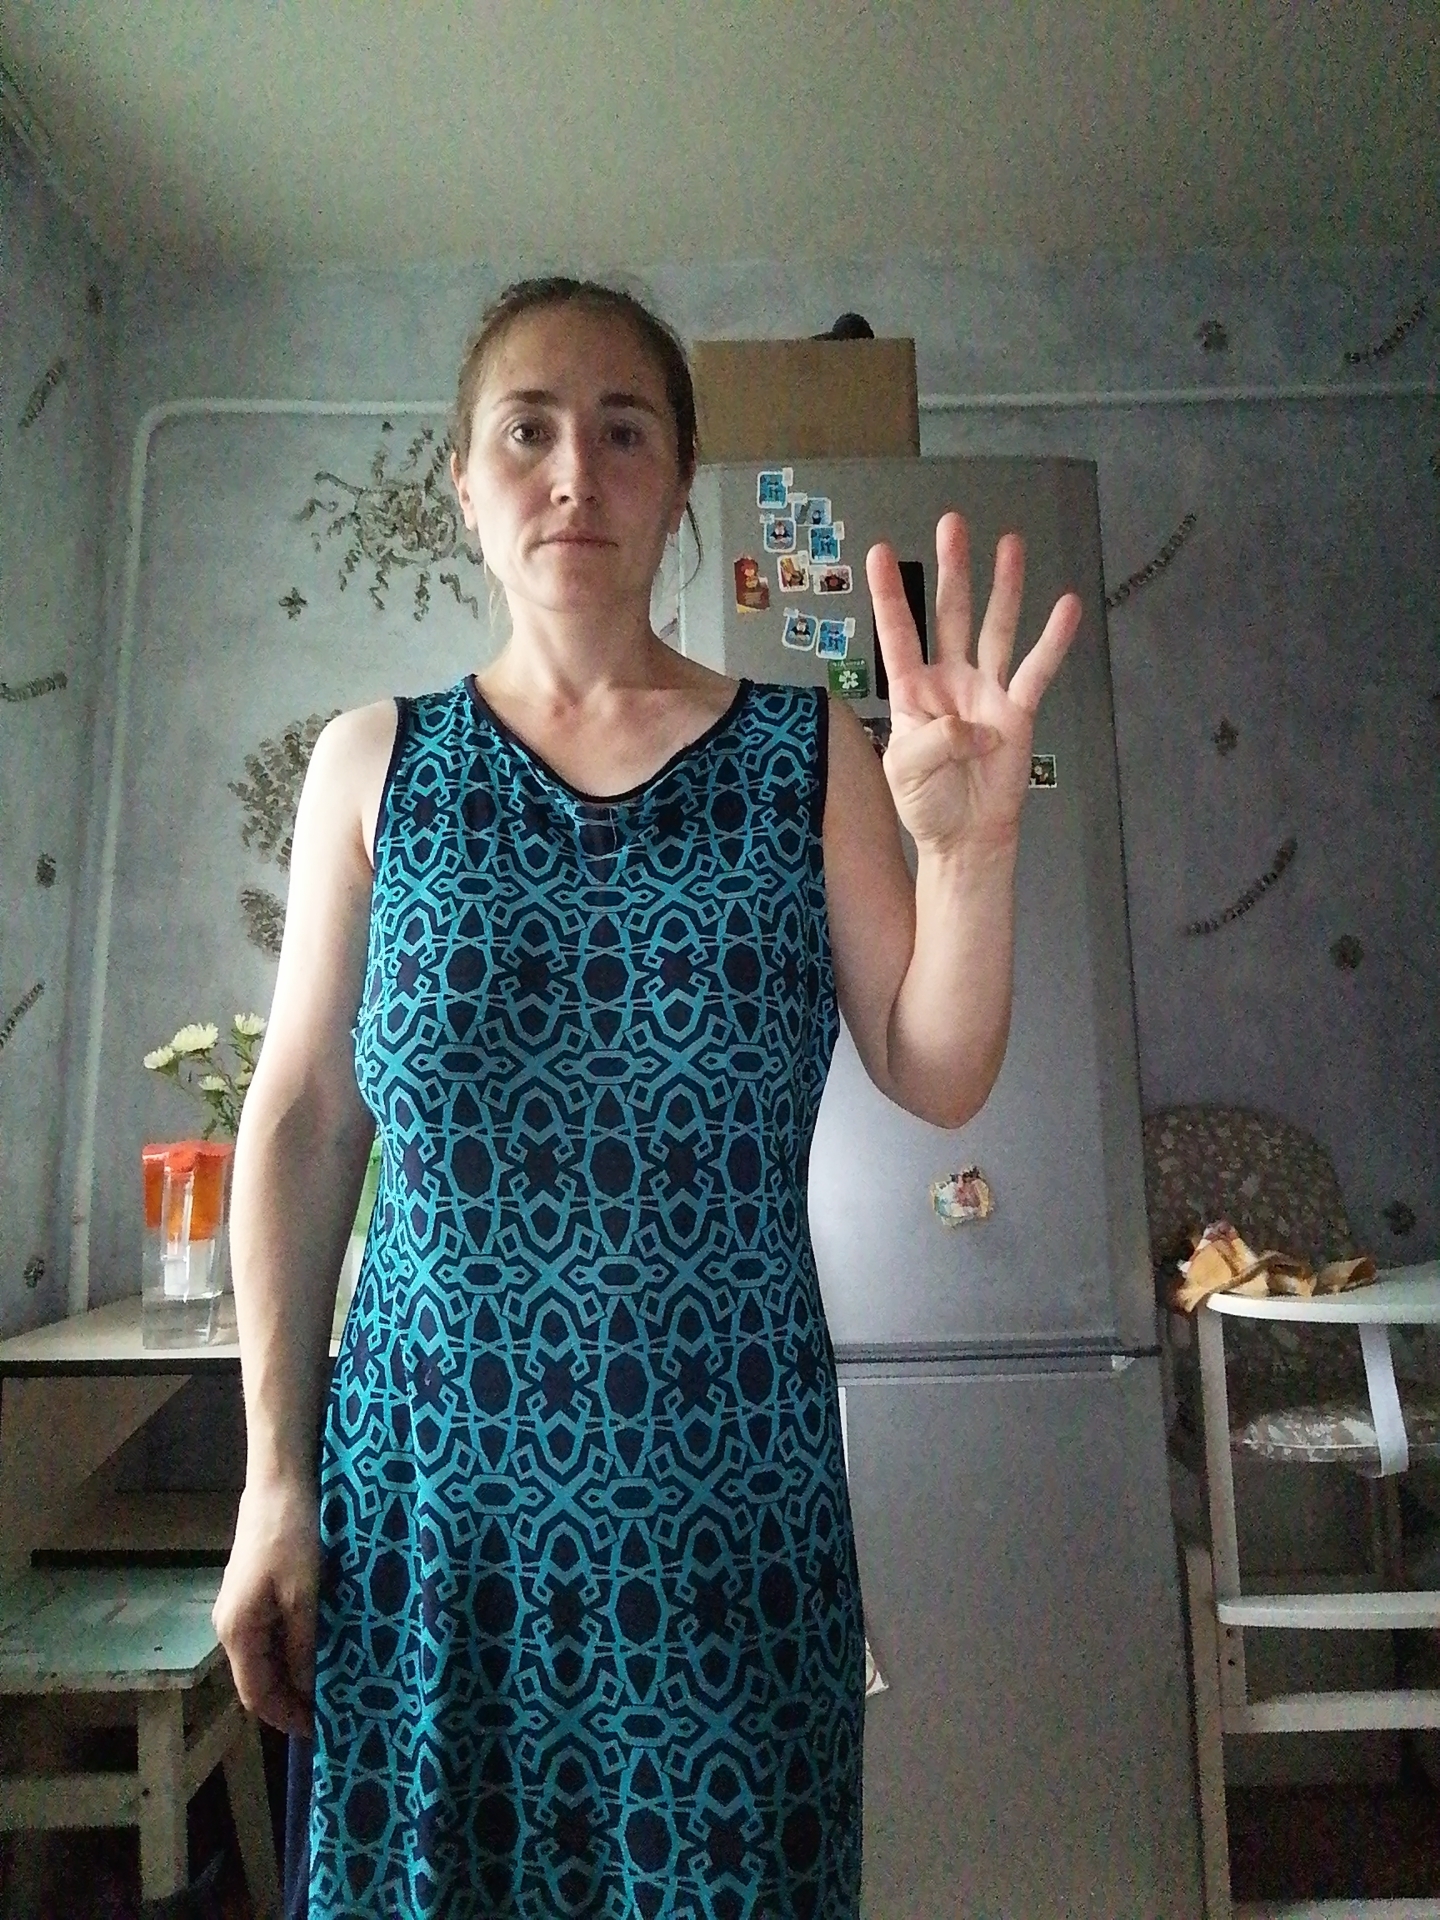
Label: noise